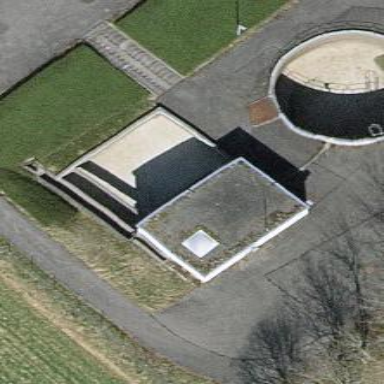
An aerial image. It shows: Wastewater plant building.